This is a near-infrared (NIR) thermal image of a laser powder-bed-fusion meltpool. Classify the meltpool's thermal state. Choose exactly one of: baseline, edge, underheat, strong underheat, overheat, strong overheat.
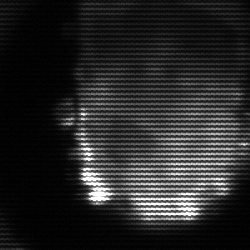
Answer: baseline